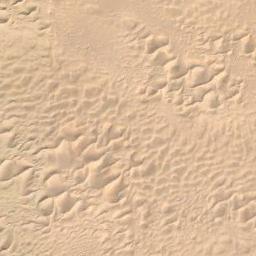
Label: desert